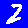
Digit: 2